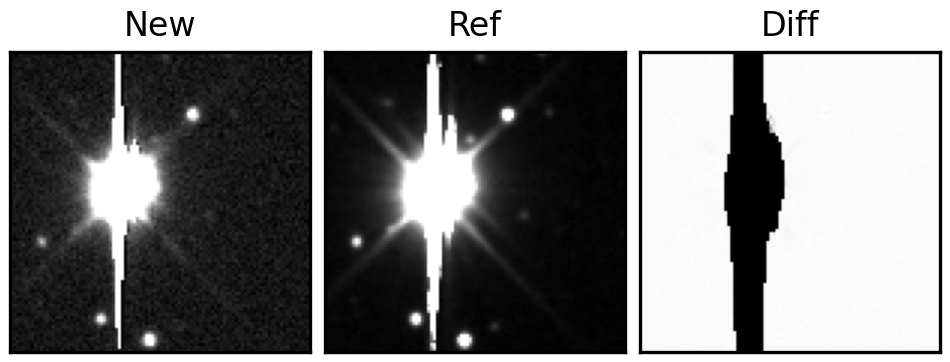
Label: bogus